Question: My git repo is stating that it is clean, when checked from the commandline:
'''
$ git status
On branch develop
Your branch is up-to-date with 'origin/develop'.
nothing to commit, working directory clean
'''
But GitHub for mac is showing that a submodule needs to be added:

I prefer to use GitHub, but can't really proceed as the submodule is causing an issue as I can't seem to add it. Has anyone else ever come across this? How do I get them to both agree (as it's the same Git repo!)
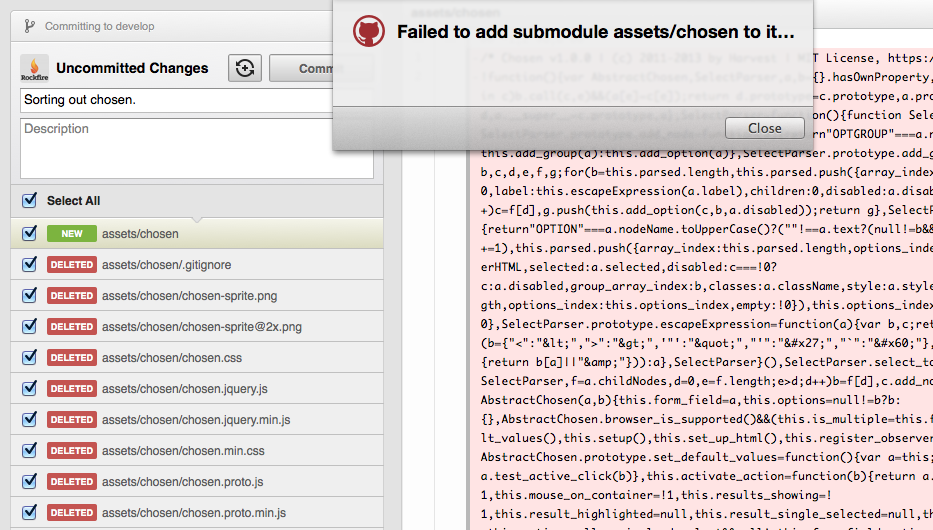
Answer: Check your .git/config file and make sure the submodule is listed there. Add it if not. Ex:
[submodule "yoursubmodule"]
url = git@github.com:[your repo]
Then do a git pull. It may be that there is no 'reference' to the submodule in the root project, so it is not able to find it.